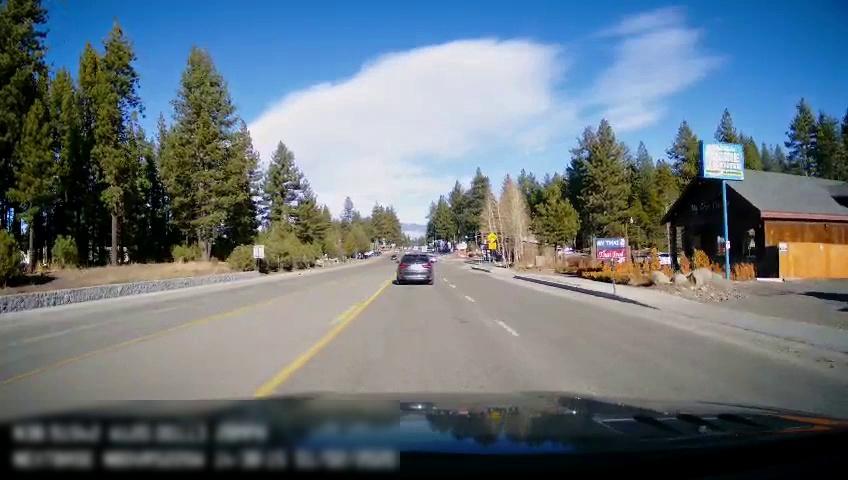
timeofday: Day
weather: Sunny
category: Drivable Space
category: Vehicles | SUV
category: Vehicles | SUV
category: Lanes | Opposite Lane
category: Lanes | Opposite Lane
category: Lanes | Current Lane